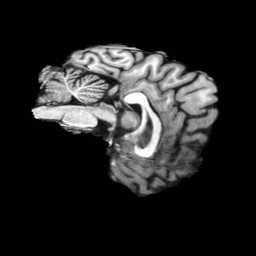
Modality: T1w
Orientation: sagittal
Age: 45
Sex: female
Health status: ill